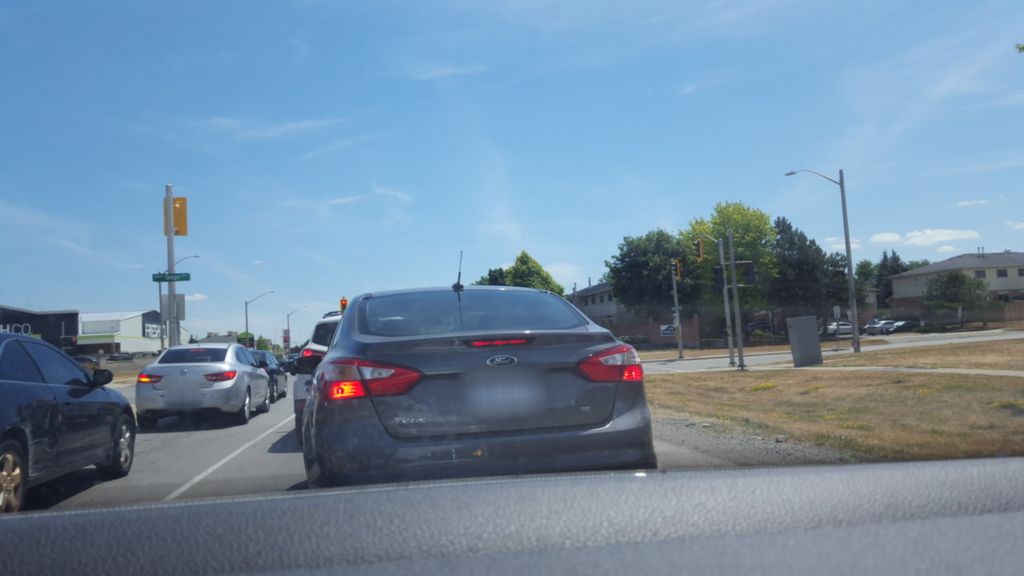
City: hamilton